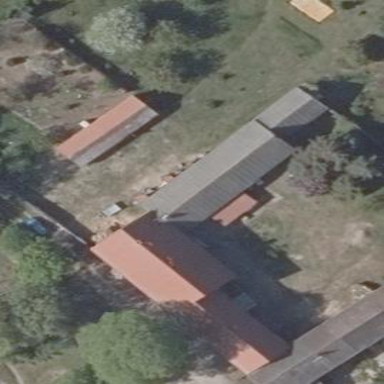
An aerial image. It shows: Residential building.